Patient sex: F
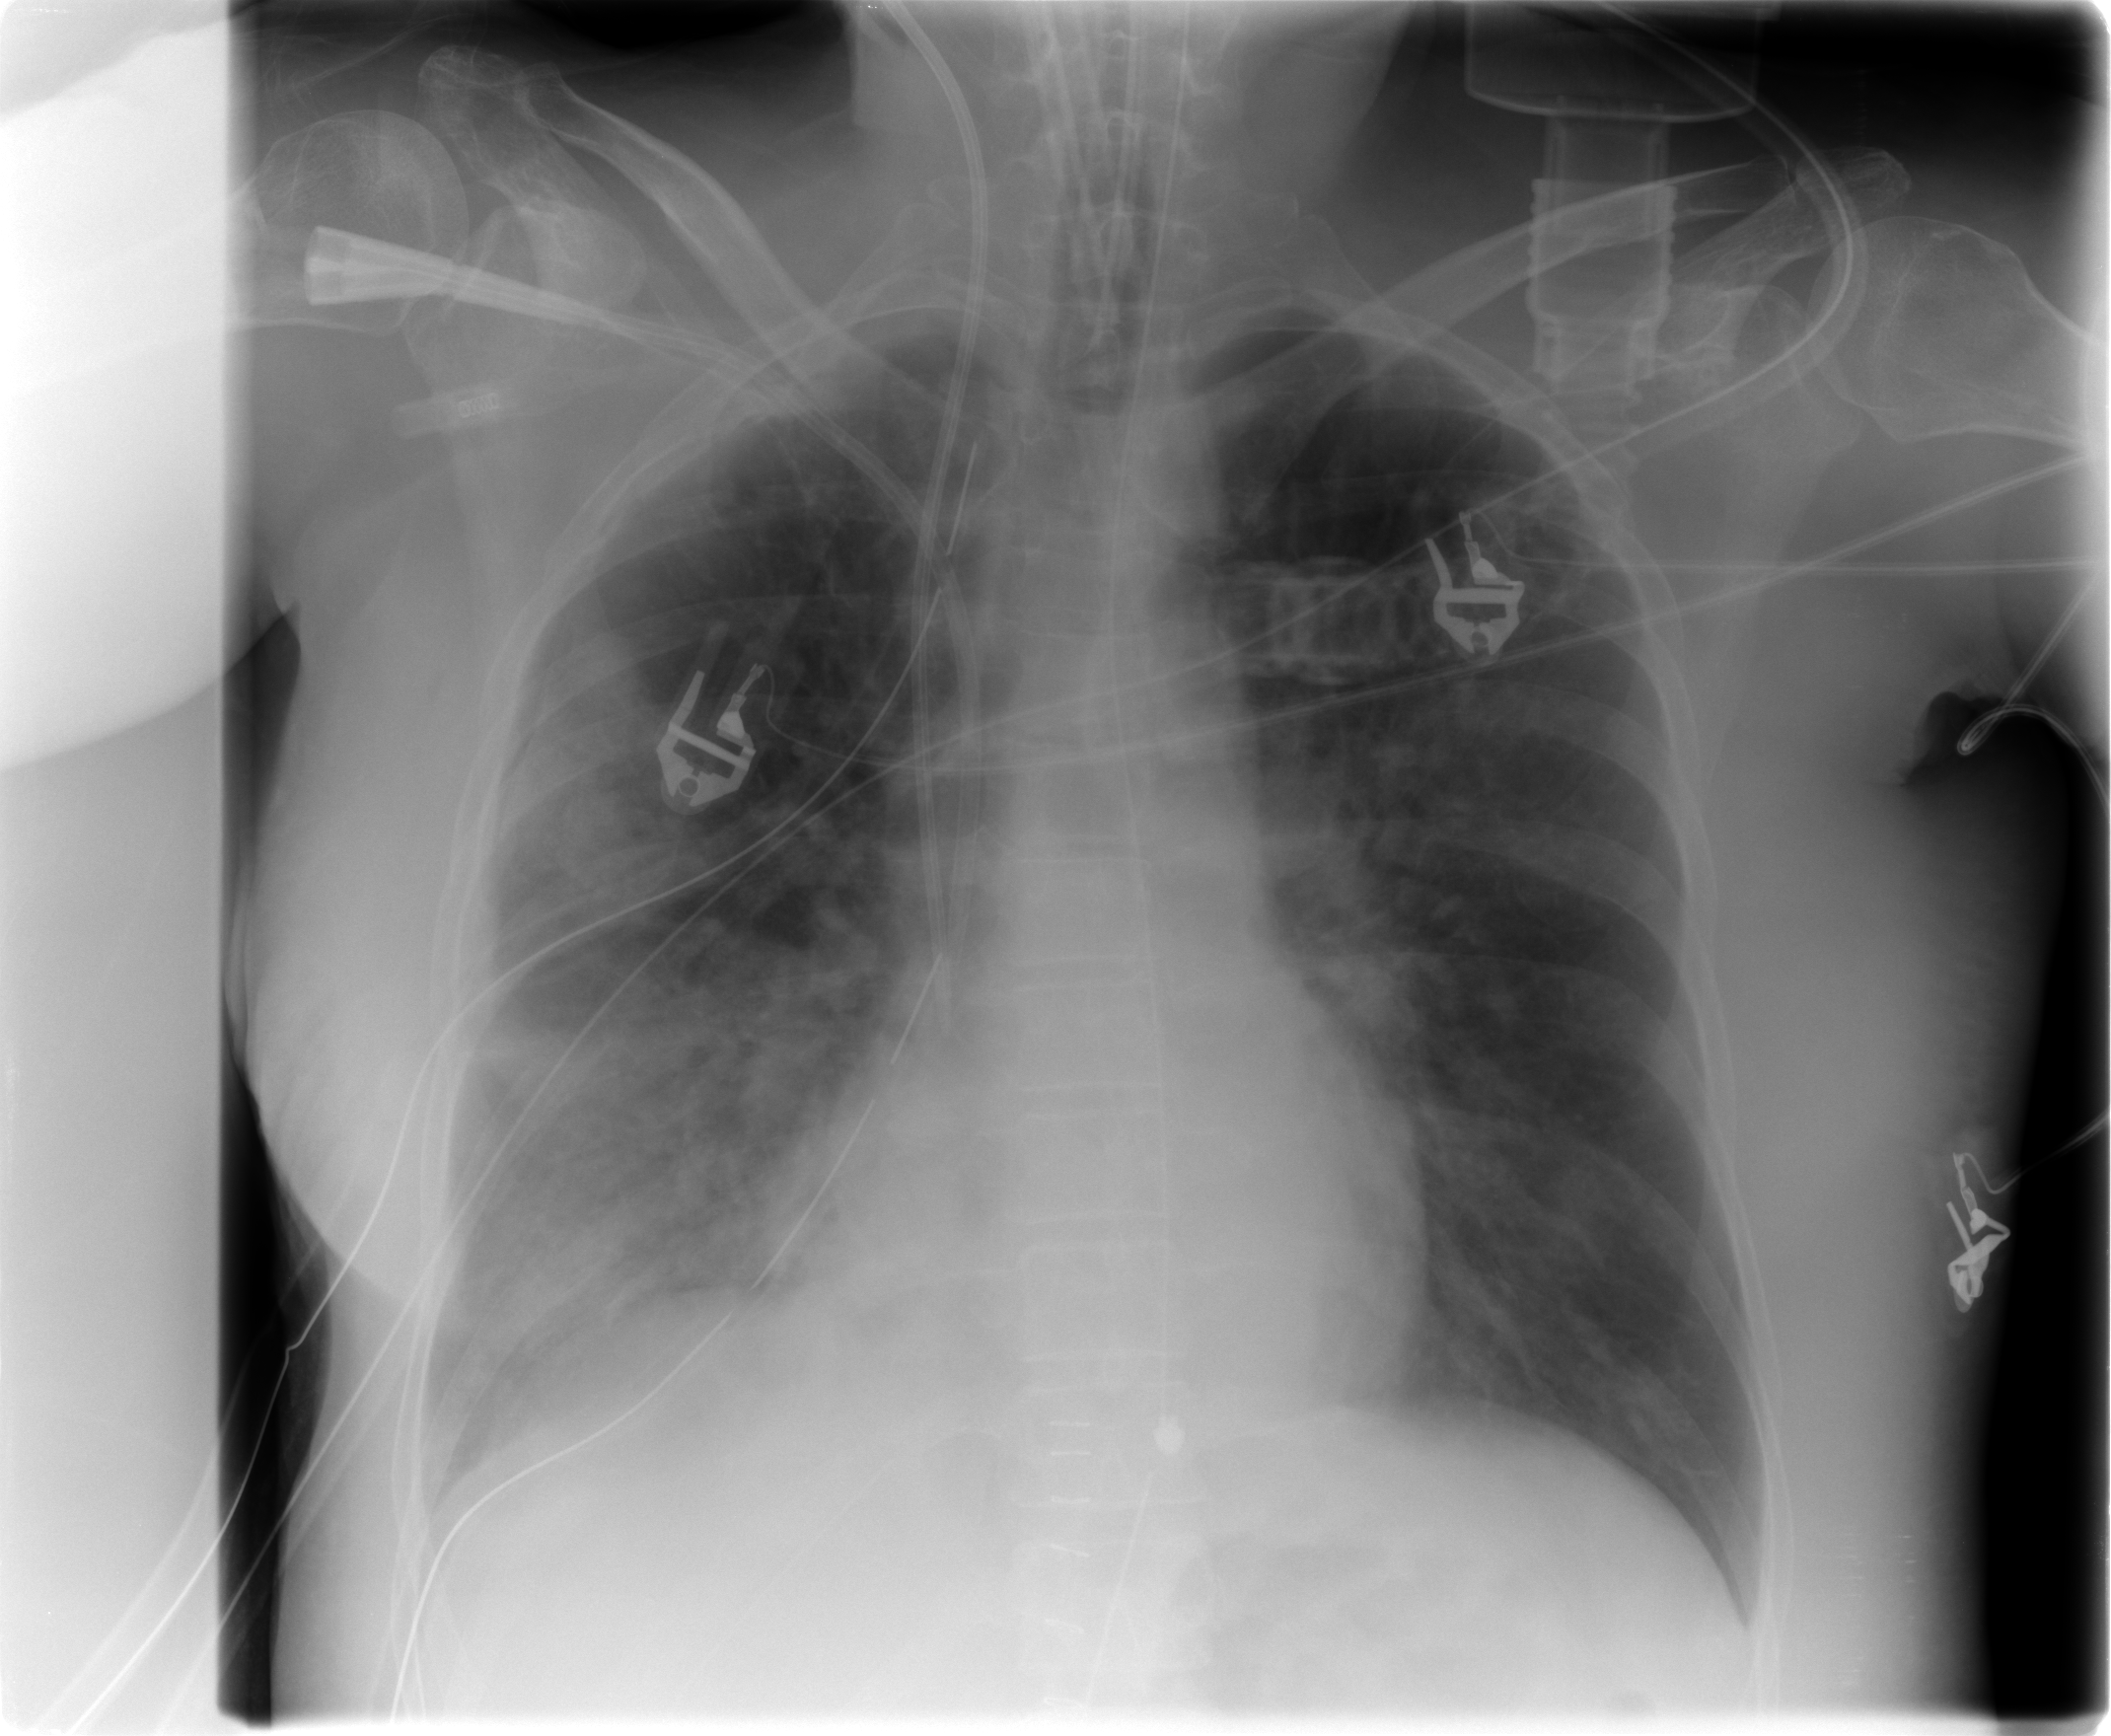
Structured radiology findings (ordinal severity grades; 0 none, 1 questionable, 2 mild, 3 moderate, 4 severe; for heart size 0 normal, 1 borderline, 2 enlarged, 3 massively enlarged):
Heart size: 0
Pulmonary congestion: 0
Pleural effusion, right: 2
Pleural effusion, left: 0
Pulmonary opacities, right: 3
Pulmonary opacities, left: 0
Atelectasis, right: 3
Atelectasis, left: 0